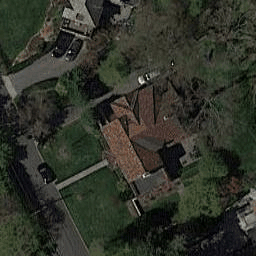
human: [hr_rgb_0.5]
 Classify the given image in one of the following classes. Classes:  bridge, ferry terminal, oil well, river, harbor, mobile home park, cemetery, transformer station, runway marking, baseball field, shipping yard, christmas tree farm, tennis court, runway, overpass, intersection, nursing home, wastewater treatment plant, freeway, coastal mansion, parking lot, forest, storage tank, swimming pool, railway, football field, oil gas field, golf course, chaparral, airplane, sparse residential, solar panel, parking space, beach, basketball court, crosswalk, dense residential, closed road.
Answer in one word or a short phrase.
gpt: sparse residential